Aerial crown-view tile of a tropical tree (Barro Colorado Island, Panama), acquired 20241112:
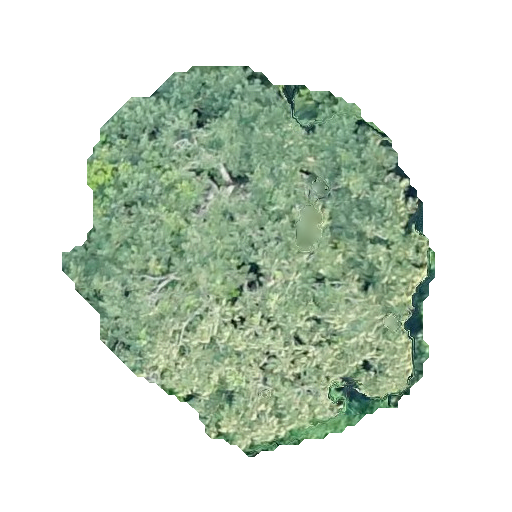
Species: Jacaranda copaia
GBIF accepted scientific name: Jacaranda copaia
Crown area: 161.55 m²